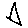
Label: triangle